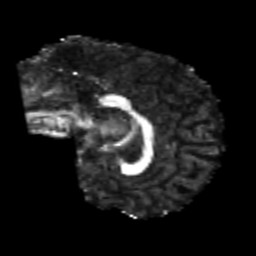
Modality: FA
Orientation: sagittal
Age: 24
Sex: male
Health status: healthy
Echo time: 0.074 s